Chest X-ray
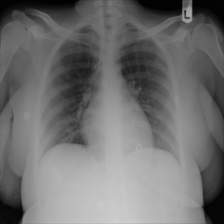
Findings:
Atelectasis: negative
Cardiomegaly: negative
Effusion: negative
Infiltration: negative
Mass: negative
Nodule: negative
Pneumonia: negative
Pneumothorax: negative
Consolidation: negative
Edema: negative
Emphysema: negative
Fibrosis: negative
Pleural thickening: negative
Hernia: negative